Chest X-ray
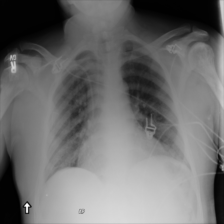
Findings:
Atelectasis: negative
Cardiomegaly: negative
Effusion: negative
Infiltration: negative
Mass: negative
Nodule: negative
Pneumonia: negative
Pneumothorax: negative
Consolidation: negative
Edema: negative
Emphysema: negative
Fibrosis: negative
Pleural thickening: negative
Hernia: negative